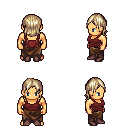
a pixel art fantasy rpg character, male body template, human, tanned skin, maroon pirate shirt, robe skirt, white blonde long bangs hairstyle, maroon shoes, four views (front, back, left, right), 2x2 character sprite sheet, small pixel art, hard edges, no anti-aliasing